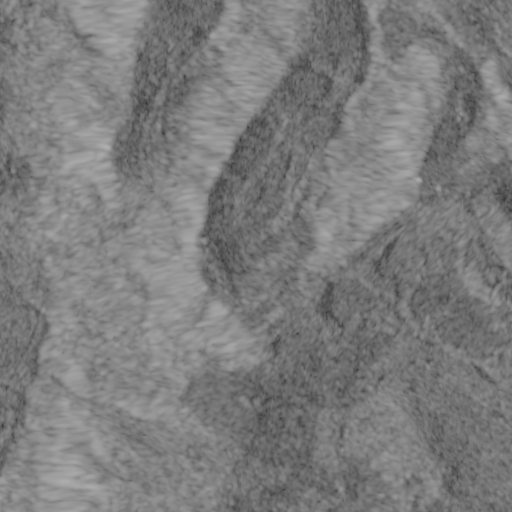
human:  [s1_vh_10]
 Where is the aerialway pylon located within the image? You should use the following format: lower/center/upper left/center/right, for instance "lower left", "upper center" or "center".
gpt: The aerialway pylon is located in the upper right of the image.
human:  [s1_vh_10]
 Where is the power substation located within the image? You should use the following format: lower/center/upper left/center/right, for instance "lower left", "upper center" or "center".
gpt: The power substation is located in the upper right of the image.
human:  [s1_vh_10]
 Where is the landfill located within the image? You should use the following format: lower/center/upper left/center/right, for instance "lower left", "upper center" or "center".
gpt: There is no landfill in the image.

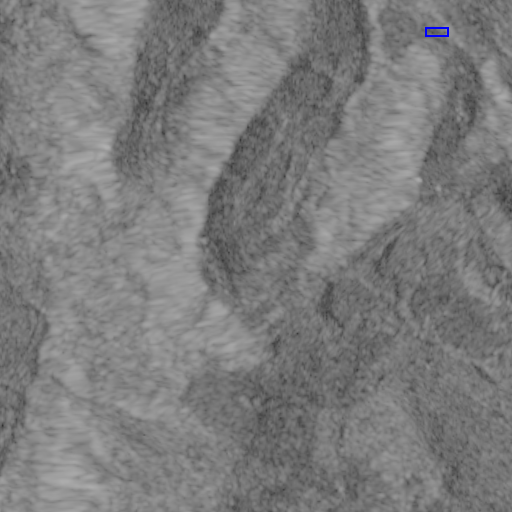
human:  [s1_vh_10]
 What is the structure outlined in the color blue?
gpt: The structure outlined in blue is a parking lot.
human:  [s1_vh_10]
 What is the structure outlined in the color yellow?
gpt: There is no yellow outline.